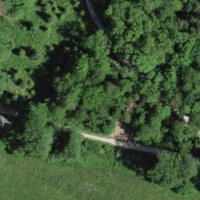
EUNIS habitat code: 41
Species observed at this site:
Fagus sylvatica
Prunus padus